Question: What is the reading of the measurement in the image?
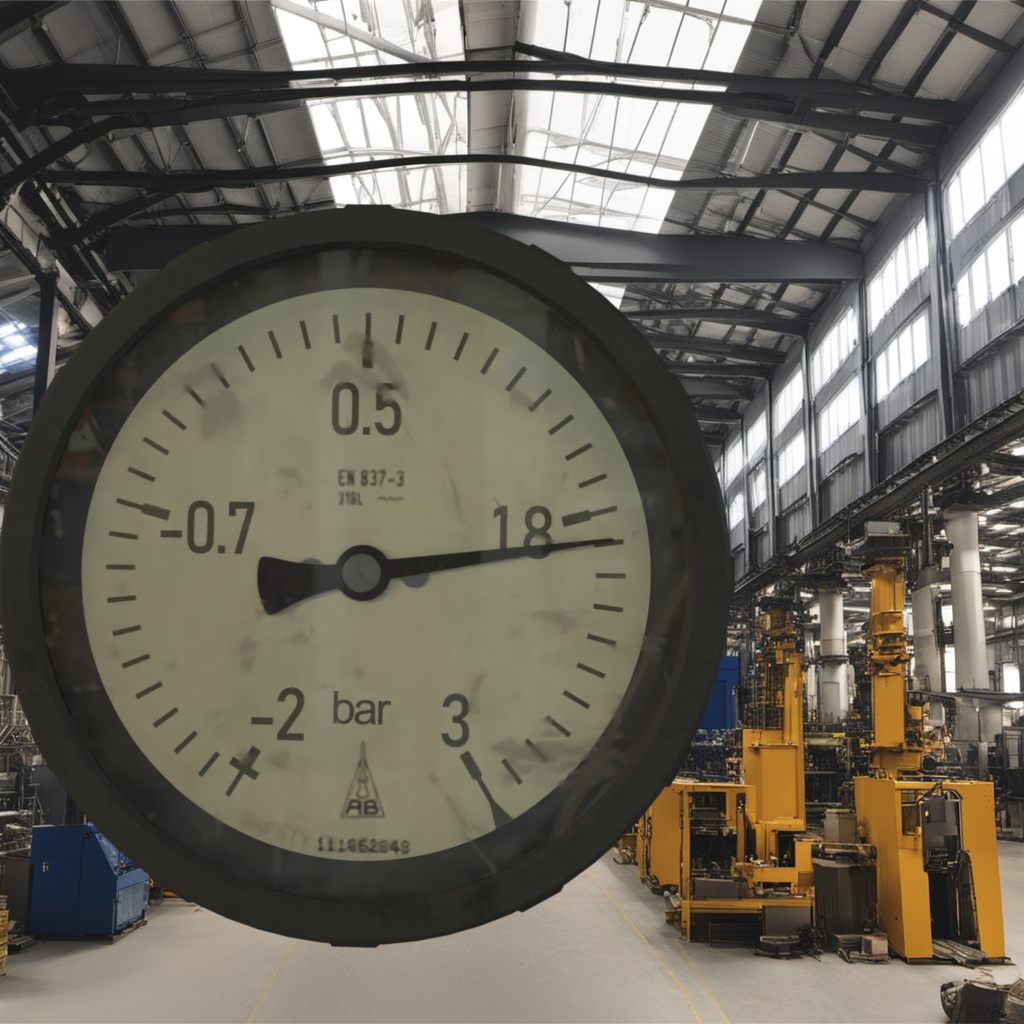
Answer: The result is 1.9
Question: What is the range of the measurement shown in the image?
Answer: The range is from -2 to 3
Question: What is the minimum and maximum value range of this measurement?
Answer: The minimum value is -2 and the maximum value is 3